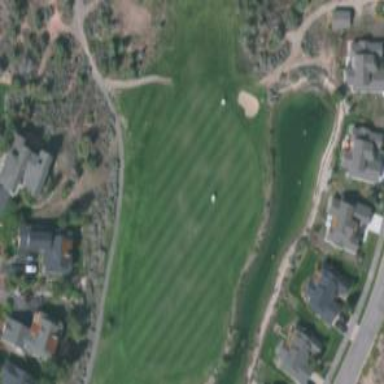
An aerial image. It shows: Golf hole.